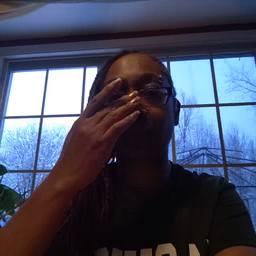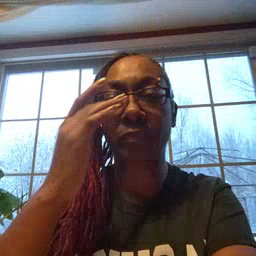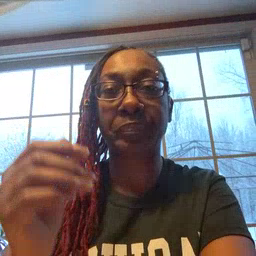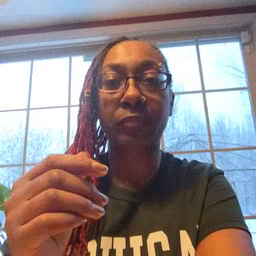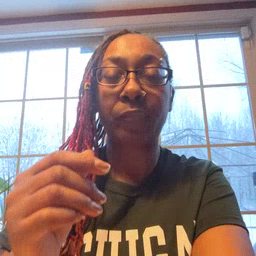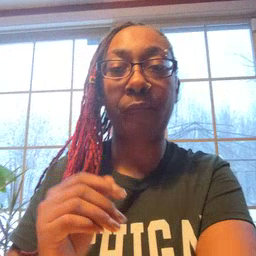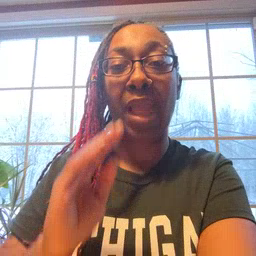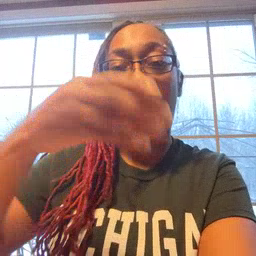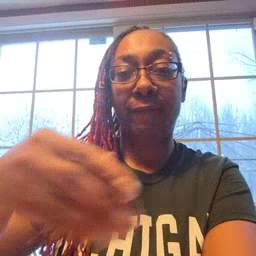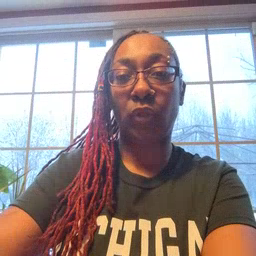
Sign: after